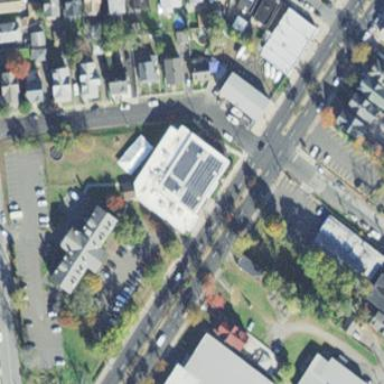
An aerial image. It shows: Community center building.